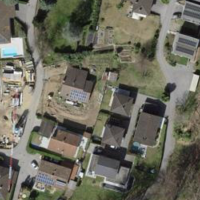
EUNIS habitat code: 55
Species observed at this site:
Datura stramonium